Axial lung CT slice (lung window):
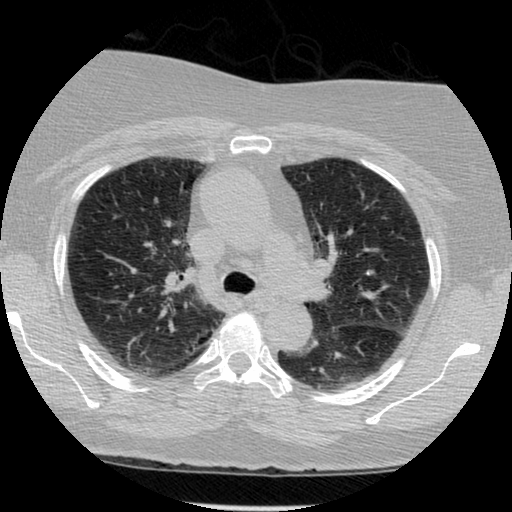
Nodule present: no